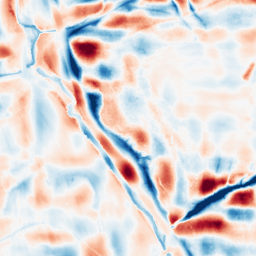
Category: wavelet
Decomposition family: wavelet_dwt
Decomposition parameters: wavelet: db4
level: 5
Upsampling method: quadratic
Upsampling parameters: scale: 2
Upsampling scale: 2